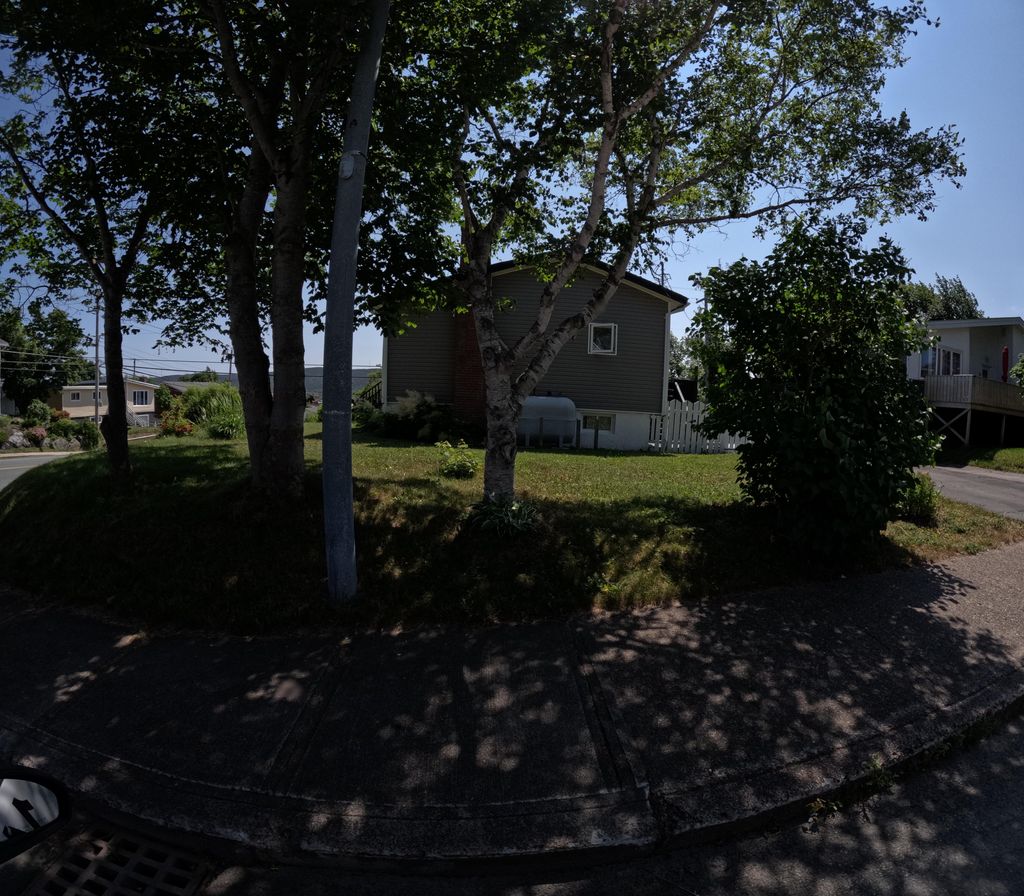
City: st_johns